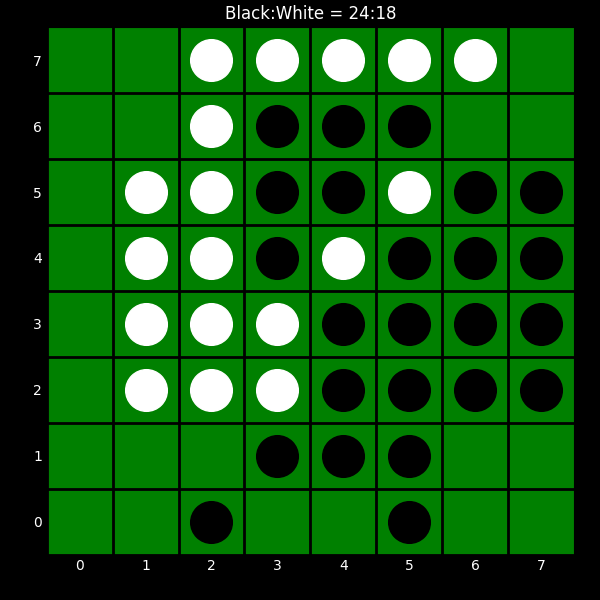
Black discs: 24
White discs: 18